Question: I am implementing Drag and Drop Images Control using JQuery/JS. What has been accomplished is that user drag some image file and drop into html page. After dropping file, I only show filename and its size.
What I need to display image on the page as well. But I am not able to get image file content in jquery.
Following is code which i have written:
'''
function handleFileUpload(files, obj) {
for (var i = 0; i < files.length; i++) {
var fd = new FormData();
fd.append('file', files[i]);
var status = new createStatusbar(obj); //Using this we can set progress.
status.setFileNameSize(files[i].name, files[i].size);
sendFileToServer(fd, status);
}
}
$(document).ready(function () {
var obj = $("#dragandrophandler");
obj.on('dragenter', function (e) {
e.stopPropagation();
e.preventDefault();
$(this).css('border', '2px solid #0B85A1');
});
obj.on('dragover', function (e) {
e.stopPropagation();
e.preventDefault();
});
obj.on('drop', function (e) {
$(this).css('border', '2px dotted #0B85A1');
e.preventDefault();
var files = e.originalEvent.dataTransfer.files;
//We need to send dropped files to Server
handleFileUpload(files, obj);
});
$(document).on('dragenter', function (e) {
e.stopPropagation();
e.preventDefault();
});
$(document).on('dragover', function (e) {
e.stopPropagation();
e.preventDefault();
obj.css('border', '2px dotted #0B85A1');
});
$(document).on('drop', function (e) {
e.stopPropagation();
e.preventDefault();
});
});
'''
On debugging function 'handleFileUpload', it only displays following attributes:

Can you help in this regard?
Thanks
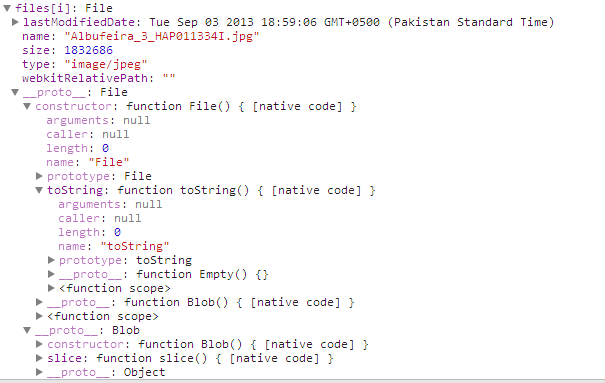
Answer: So, here is how I resolved the issue:
'''
function handleFileUpload(files, obj) {
for (var i = 0; i < files.length; i++) {
var fd = new FormData();
fd.append('file', files[i]);
var status = new createStatusbar(obj); //Using this we can set progress.
//status.setFileNameSize(files[i].name, files[i].size);
//sendFileToServer(fd, status);
var list = document.getElementById("image-list");
var cell = document.createElement("td");
var img = document.createElement("img");
img.classList.add("obj");
img.file = files[i];
cell.setAttribute("align", "center");
cell.setAttribute("valign", "bottom");
cell.appendChild(img);
list.appendChild(cell);
var reader = new FileReader();
reader.onload = (function (aImg) { return function (e) { aImg.src = e.target.result; }; })(img);
reader.readAsDataURL(files[i]);
}
}
'''